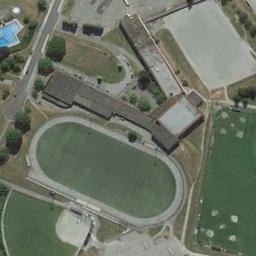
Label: ground_track_field